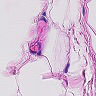
Metastatic tissue present: no